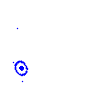
Particle: pion